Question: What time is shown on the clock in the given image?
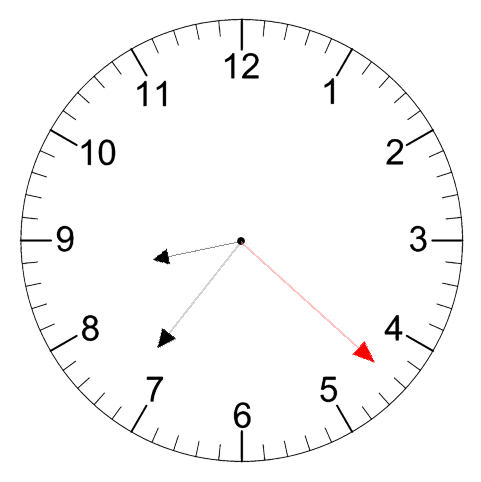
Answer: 08:36:22